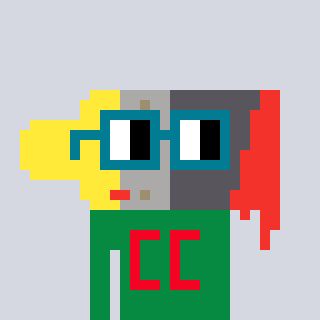
a pixel art character with square dark green glasses, a paintbrush-shaped head and a green-colored body on a cool background